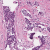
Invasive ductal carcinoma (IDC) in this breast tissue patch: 1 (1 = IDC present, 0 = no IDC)